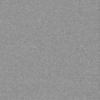
Label: dusty